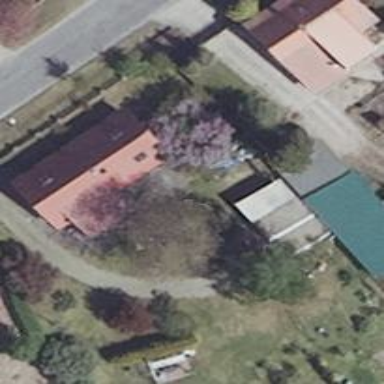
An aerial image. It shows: Simple house.